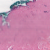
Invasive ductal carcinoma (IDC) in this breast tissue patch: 0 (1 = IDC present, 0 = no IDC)